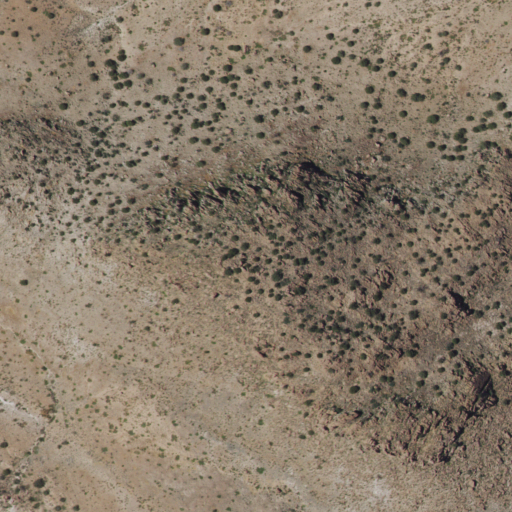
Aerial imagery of mountain in New Mexico named Elephant Back Hill containing shrub and grassland